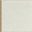
Piece: xx